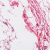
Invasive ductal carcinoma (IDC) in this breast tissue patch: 0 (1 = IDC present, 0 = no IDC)